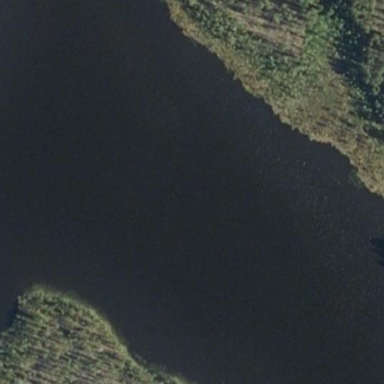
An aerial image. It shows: Beautiful lake surrounded by nature.